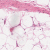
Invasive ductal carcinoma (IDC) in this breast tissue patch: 0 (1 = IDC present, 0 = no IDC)